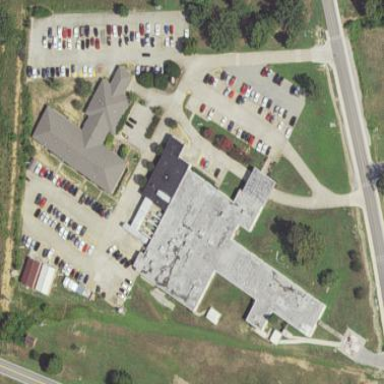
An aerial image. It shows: Hospital.